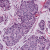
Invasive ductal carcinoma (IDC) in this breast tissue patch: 1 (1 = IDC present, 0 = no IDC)